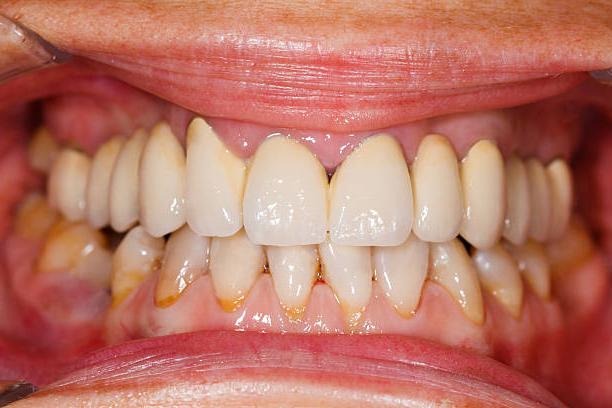
Condition: Gingivitis